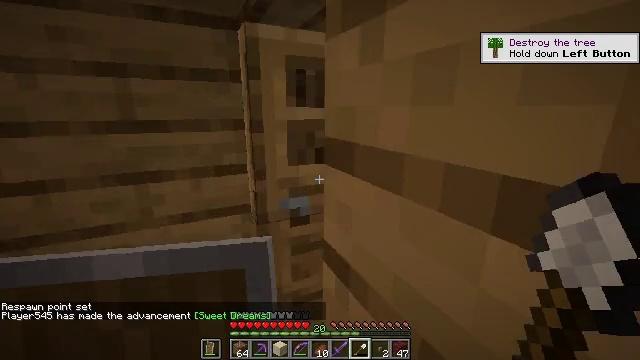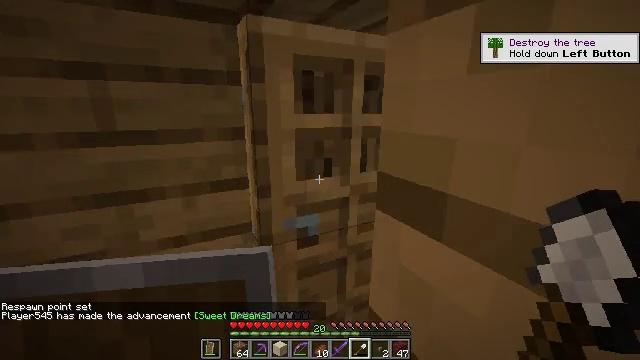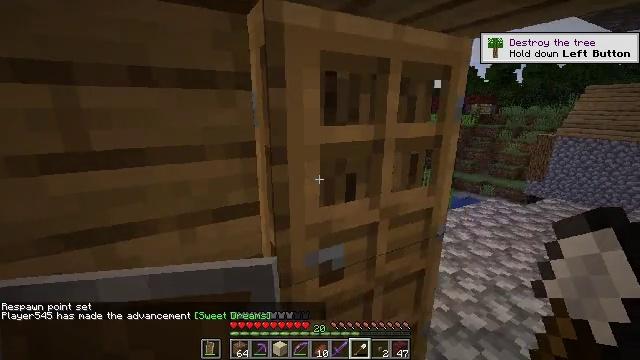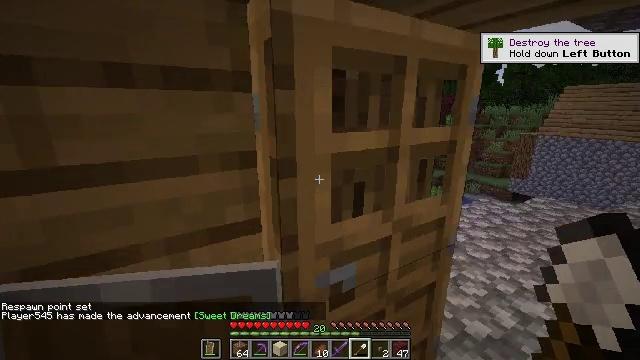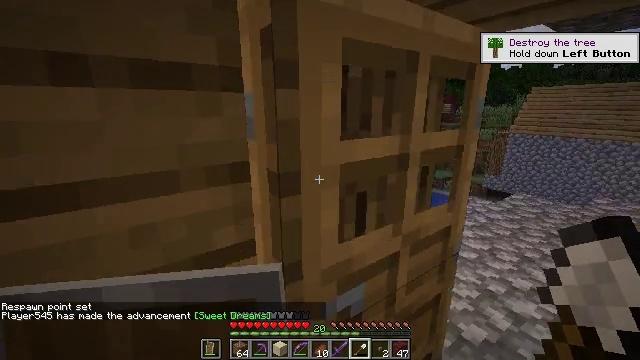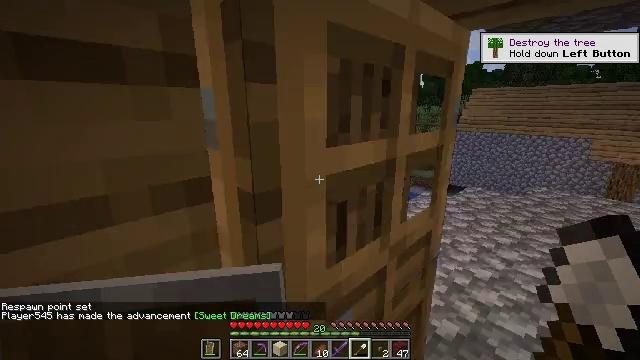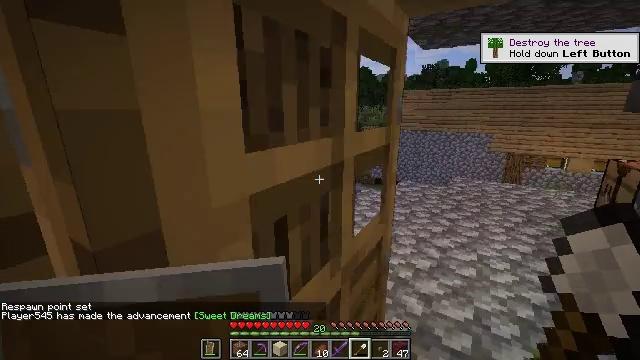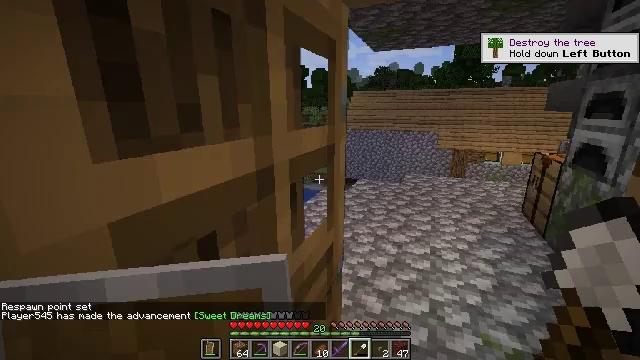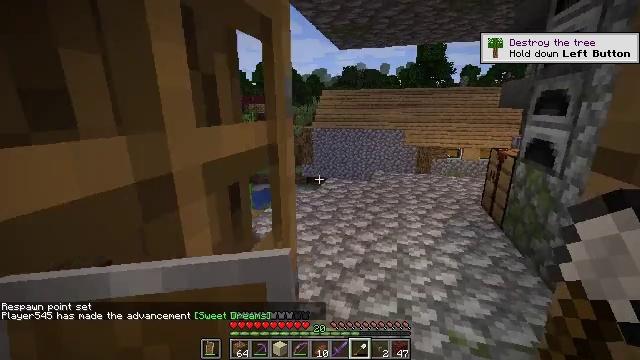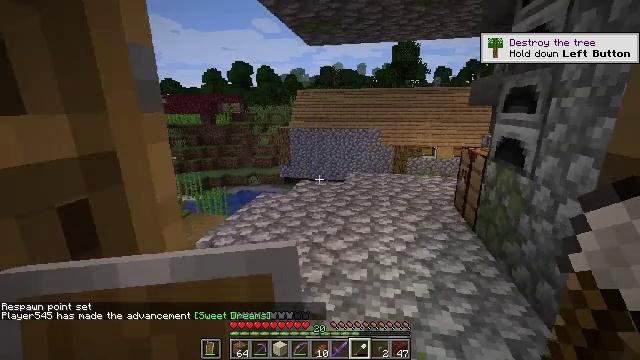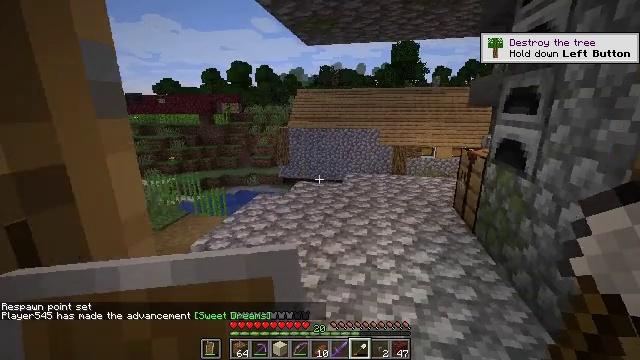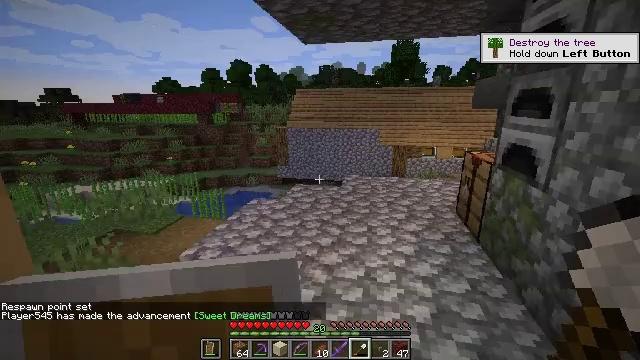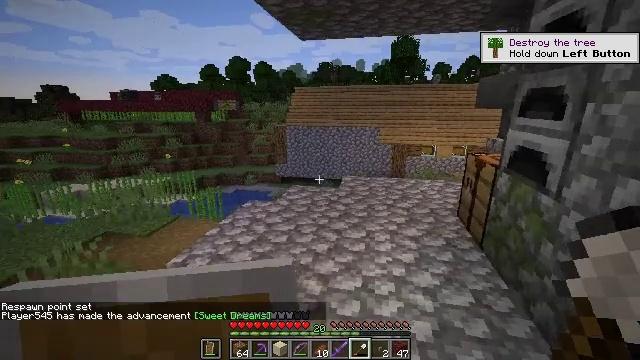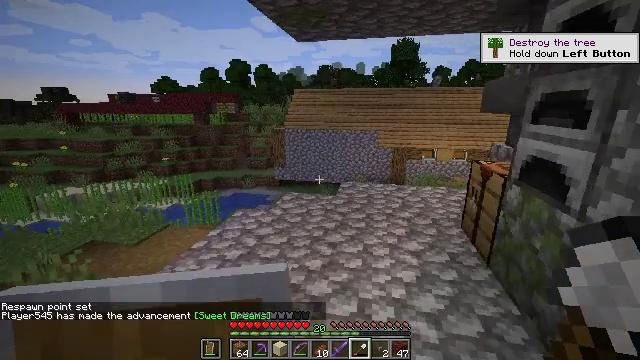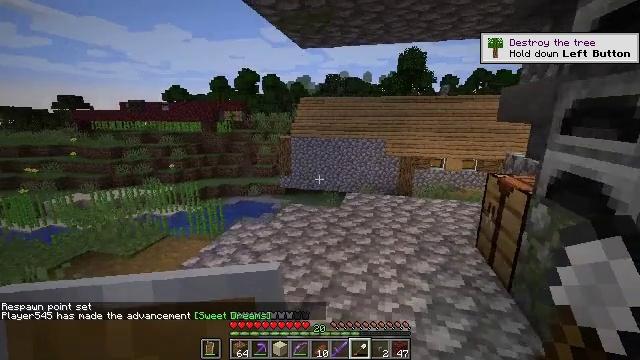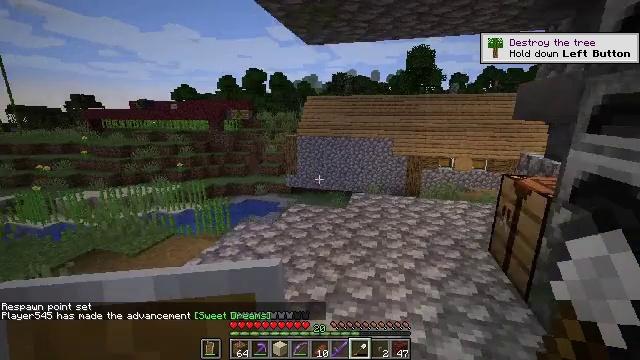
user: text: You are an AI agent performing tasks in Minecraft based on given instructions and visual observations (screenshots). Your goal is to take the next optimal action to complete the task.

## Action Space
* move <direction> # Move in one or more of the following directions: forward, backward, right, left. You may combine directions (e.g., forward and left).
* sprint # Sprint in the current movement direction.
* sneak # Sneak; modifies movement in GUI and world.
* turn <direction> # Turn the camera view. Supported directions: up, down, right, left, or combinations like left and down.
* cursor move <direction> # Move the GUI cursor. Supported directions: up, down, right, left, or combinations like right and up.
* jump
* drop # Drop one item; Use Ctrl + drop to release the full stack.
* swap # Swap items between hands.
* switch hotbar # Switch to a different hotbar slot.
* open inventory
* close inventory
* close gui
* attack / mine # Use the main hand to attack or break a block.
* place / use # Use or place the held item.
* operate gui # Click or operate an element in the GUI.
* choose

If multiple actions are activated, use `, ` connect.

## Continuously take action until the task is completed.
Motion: motion action
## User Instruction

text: Trim the tree by mining oak leaves.
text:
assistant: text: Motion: move forward, turn right
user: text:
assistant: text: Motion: move forward, turn right
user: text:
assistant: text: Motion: move forward, turn right
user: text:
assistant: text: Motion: move forward, turn right
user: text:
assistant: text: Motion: move forward, turn right
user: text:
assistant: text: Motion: move forward and move right, turn right
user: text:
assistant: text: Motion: move forward and move right, turn right
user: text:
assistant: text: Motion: move forward and move right, turn right
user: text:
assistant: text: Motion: move forward and move right, turn right
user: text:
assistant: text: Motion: move forward and move right
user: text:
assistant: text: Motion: move forward and move right
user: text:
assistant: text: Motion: move forward and move right
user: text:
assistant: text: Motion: move forward and move right
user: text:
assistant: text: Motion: move forward, turn left and up
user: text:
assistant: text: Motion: turn left
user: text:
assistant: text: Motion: turn left and down
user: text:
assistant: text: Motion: turn left and down
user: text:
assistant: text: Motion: move forward, turn right and down
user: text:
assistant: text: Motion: move forward
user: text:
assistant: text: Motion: no_op
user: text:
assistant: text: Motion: no_op
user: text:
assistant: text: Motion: move forward
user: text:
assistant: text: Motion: move forward
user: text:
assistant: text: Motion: move forward, turn right
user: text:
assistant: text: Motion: move forward, turn right
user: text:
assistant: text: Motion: move forward, turn right
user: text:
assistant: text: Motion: move forward, turn right
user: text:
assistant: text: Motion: move forward, turn right
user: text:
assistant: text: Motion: move forward, turn right
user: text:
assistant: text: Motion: move forward, turn right